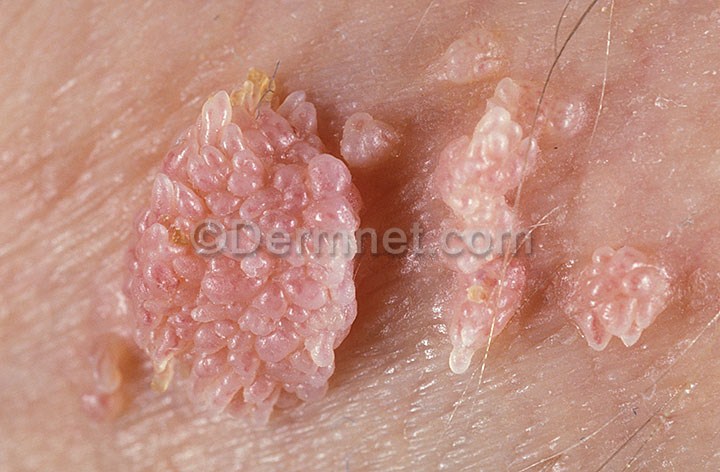
Disease: Herpes HPV and other STDs Photos